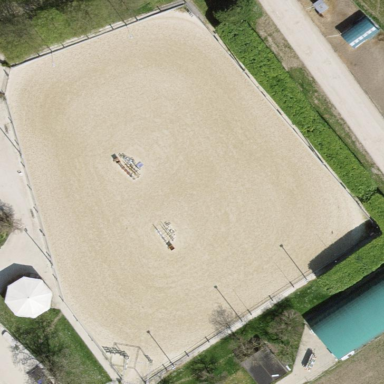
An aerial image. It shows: Equestrian pitch for leisure land sports.